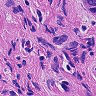
Metastatic tissue present: yes